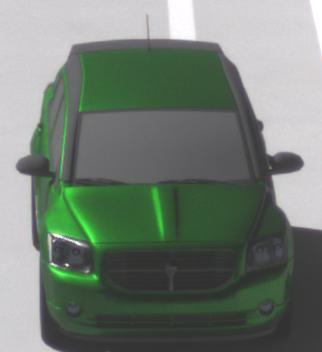
Make: Dodge
Model: Caliber 1.8
Detailed model: Caliber
Model produced from: 2006/06
Model produced until: 2009/03
Doors: 5
Color: green
Road condition: dry road
Daytime: morning or afternoon
Contrast: high contrast